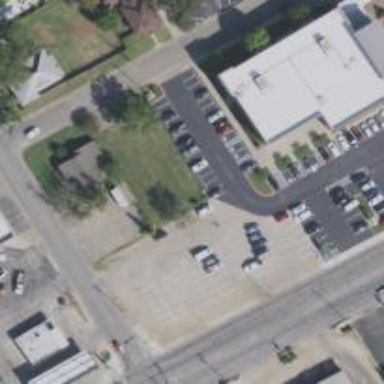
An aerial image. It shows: Parking space is available.